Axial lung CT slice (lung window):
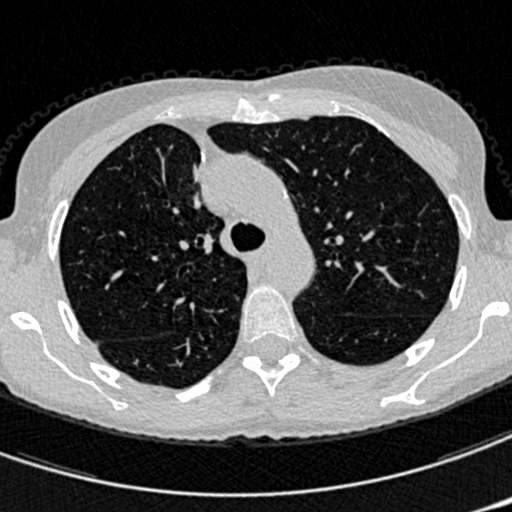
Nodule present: no